Question: I have dynamic table, in that table every row has a dynamic dropdown list. So every dynamic dropdown list have a unique id, I have to pass this 'id' to the 'onChange' function. And from this onChange function I have get the value of selected dropdown list. Please see <URL> question for more info.
ByDefault every job is New Job. If I change the dropdrown list from new Job to close job, then I have to change the status of job new to close job in data base and refresh table, that row will be not in table which change from new to close job, So How I will do using even delegation
I am able to get the id of dropdown list But when I use 'var value=$('#id').va;' It gives undefined. So how to get the value of selected drop down list.
,
'''
<script>
function fetchData1(){
$(".data-contacts1-js tbody").empty();
$.get("http://localhost/service/Services.php", function(data) {
var obj=JSON.parse(data);
for(var i in data){
var tr=$("<tr></tr>");
tr.append(
"<td>" + obj[i].b_id + "</td>" +
"<td>" + obj[i].cust_name + "</td>" +
"<td>" + obj[i].cust_mobile + "</td>" +
"<td>" + obj[i].cust_email + "</td>");
tr.append(
"<select id="+obj[i].b_id+" class='input-small'><option value="+1+">New Job</option><option value="+2+">WIP Job</option><option value="+3+">Close Job</option></select>");
$(".data-contacts1-js tbody").append(tr);
i++;
}
});
}
$(document).ready(function(){
$(".data-contacts1-js tbody").empty();
$('.data-contacts1-js').on('change', '.input-small', function(){
update(this);
});
$('#fetchContacts1').click(function() {
fetchData1();
});
});
function update(el){
$.ajax({
type:"POST",
url:"http://localhost/service4homes/updateBooking.php",
data: { status: $(el).val(), id: $(el).attr('id')},
success: function(response){
alert("success");
},
error: function(){
alert("fail");
}
})
};
</script>
'''
'''
<div class="row-fluid">
<div class="block">
<div class="navbar navbar-inner block-header">
<div class="muted pull-left">Carpenter Services</div>
</div>
<div class="block-content collapse in">
<div class="span12">
<table class="data-contacts1-js table table-striped" >
<thead>
<tr>
<th>ID</th>
<th>Customer Name</th>
<th>Customer Mobile</th>
<th>Customer Email</th>
<th>Status</th>
</tr>
</thead>
<tbody>
</tbody>
</table>
</div>
<button id="fetchContacts1" class="btn btn-default" type="submit">Refresh</button>
</div>
</div>
<!-- /block -->
</div>
'''
'''
<?php
header('Access-Control-Allow-Origin: *');//Should work in Cross Domaim ajax Calling request
mysql_connect("localhost","root","1245");
mysql_select_db("services");
$response = array();
if(isset($_POST['type']))
{
$status = $_POST ['status'];
$id=$_POST ['id'];
$result = mysql_query("UPDATE booking SET sps_id = '$status' WHERE b_id = $id");
if($result){
$response["success"]=1;
$response["message"]="Product successfully updated.";
echo json_encode($response);
} else{
$response["success"]=0;
$response["message"]="Product unsuccessfully updated.";
echo json_encode($response);
}
}
else{
$response["success"]=0;
$response["message"]="Required fields is missing.";
echo json_encode($response);
}
?>
'''
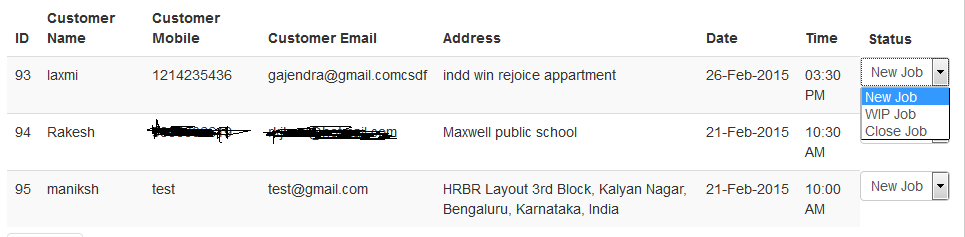
Answer: If you use jQuery you don't need use inline events like 'onChange', you should use <URL>
'''
$('.data-contacts1-js').on('change', '.input-small', function () {
console.log($(this).val());
console.log($(this).attr('id'));
update($(this).attr('id'));
});
'''
<URL>